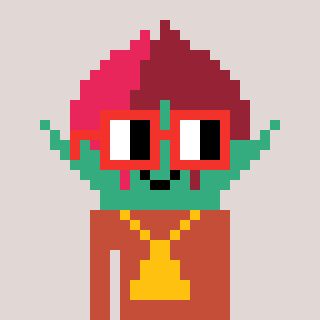
a pixel art character with square red glasses, a rosebud-shaped head and a rust-colored body on a warm background